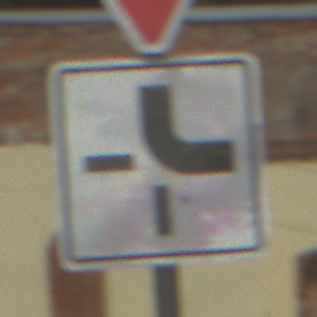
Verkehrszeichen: VerlaufVorfahrtsstrasse4
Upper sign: VorfahrtGewaehren
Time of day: Midday
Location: Outdoor (Suburban)
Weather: PartlyCloudy
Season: NotSpecified
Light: Natural